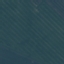
Label: AnnualCrop